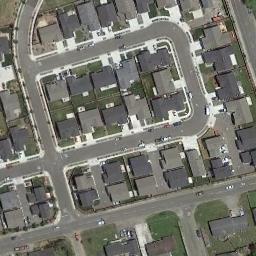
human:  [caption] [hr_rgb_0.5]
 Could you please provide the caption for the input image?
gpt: The dense residential is next to the road with some cars .

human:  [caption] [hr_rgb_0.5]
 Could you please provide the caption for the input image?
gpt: A dense residential area has lots of houses of the same style while some roads go through the residential area .

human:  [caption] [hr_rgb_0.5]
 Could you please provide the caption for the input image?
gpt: The houses are all rectangular .

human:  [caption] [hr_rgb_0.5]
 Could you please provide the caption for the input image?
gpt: There are many roads and neatly arranged houses and large lawns in densely populated areas .

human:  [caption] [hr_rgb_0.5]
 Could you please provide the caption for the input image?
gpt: There are many black buildings and gray buildings arranged neatly on dense residential area .